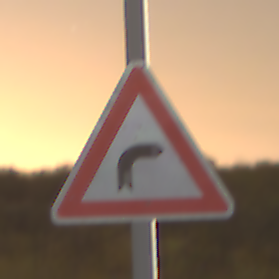
Verkehrszeichen: KurveRechts
Umgebung: Outdoor, Nature
Tageszeit: Night
Wetter: Clear
Licht: Natural
Jahreszeit: NotSpecified
Kontrast: LowContrast